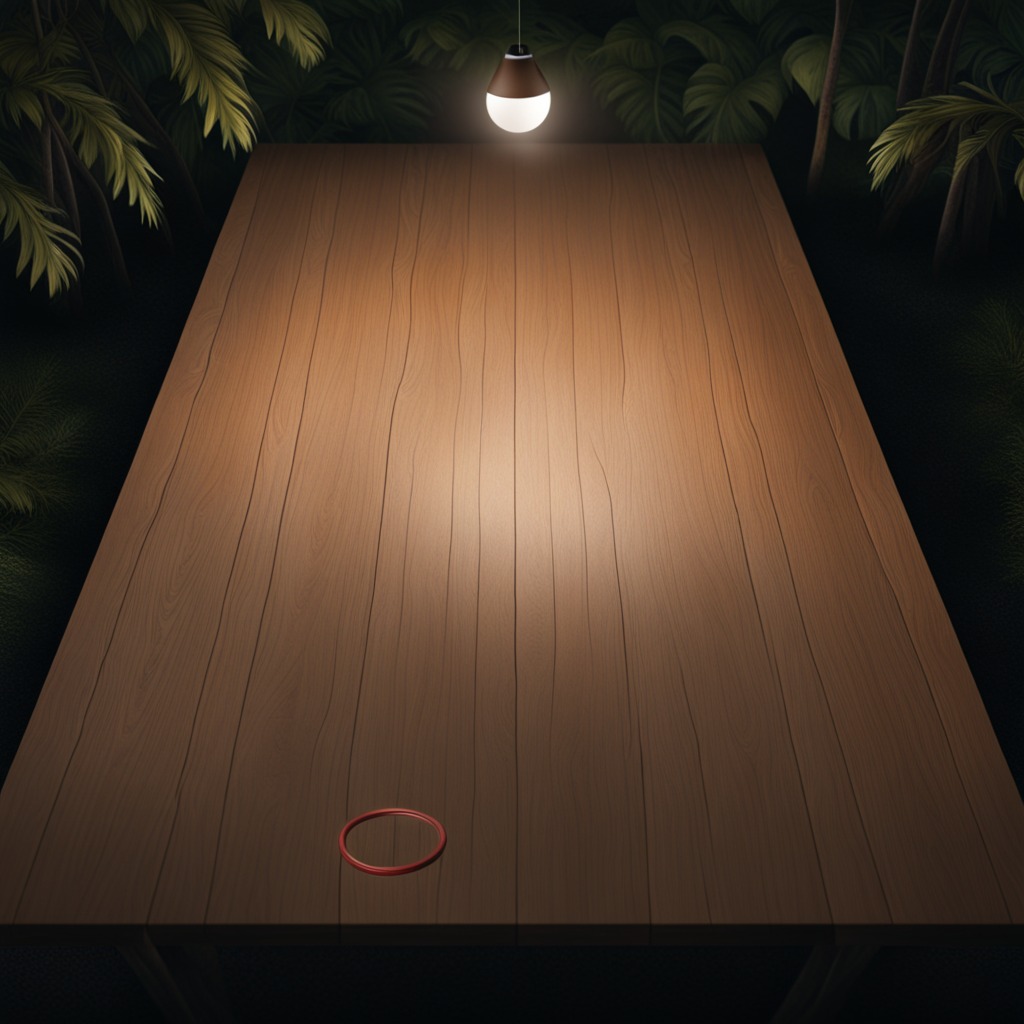
A rubber O-ring is lying on a clean wooden table inside a jungle field workshop tent at night.